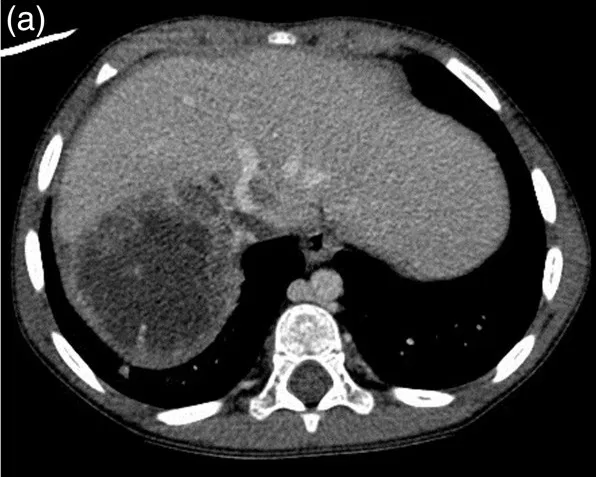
Radiological and pathological analysis of the tumor of the patient 3. (a) Abdominal CT-scan: large heterogeneous right abdominal mass with a tumor thrombus of the inferior vena (Arrow).
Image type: radiology (ct)